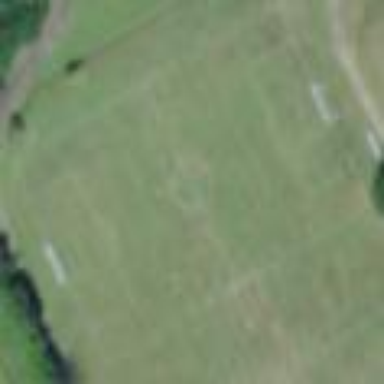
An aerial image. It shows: Soccer pitch for leisure land activities.